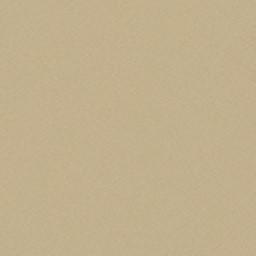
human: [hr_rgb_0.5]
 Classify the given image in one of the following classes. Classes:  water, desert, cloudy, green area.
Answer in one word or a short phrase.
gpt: desert